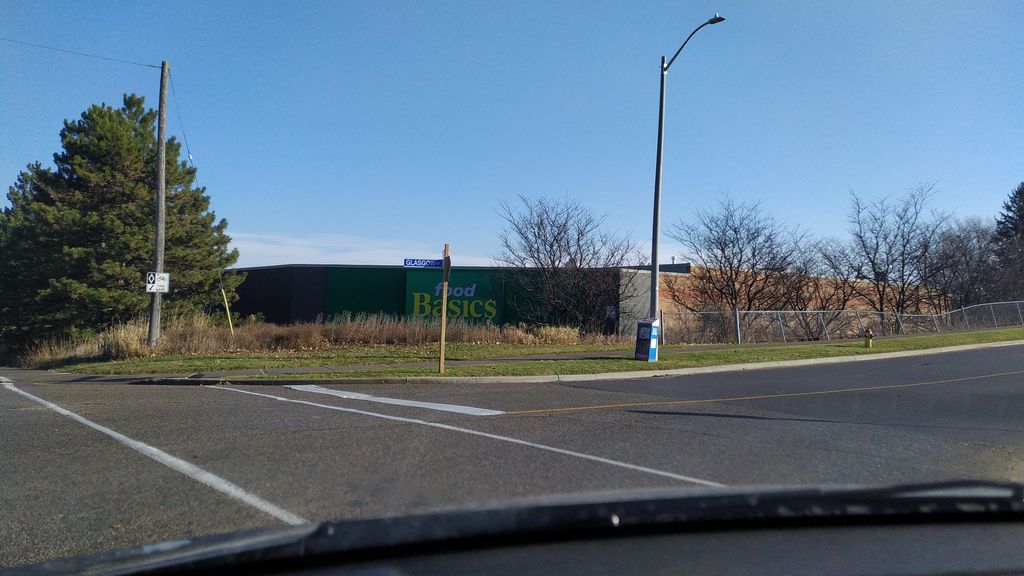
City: kitchener-waterloo